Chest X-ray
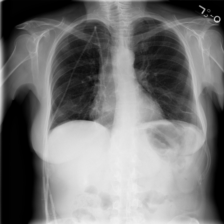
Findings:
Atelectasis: positive
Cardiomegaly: negative
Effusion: negative
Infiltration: negative
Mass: negative
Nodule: negative
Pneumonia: negative
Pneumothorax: negative
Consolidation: negative
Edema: negative
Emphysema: negative
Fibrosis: negative
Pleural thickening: negative
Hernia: negative